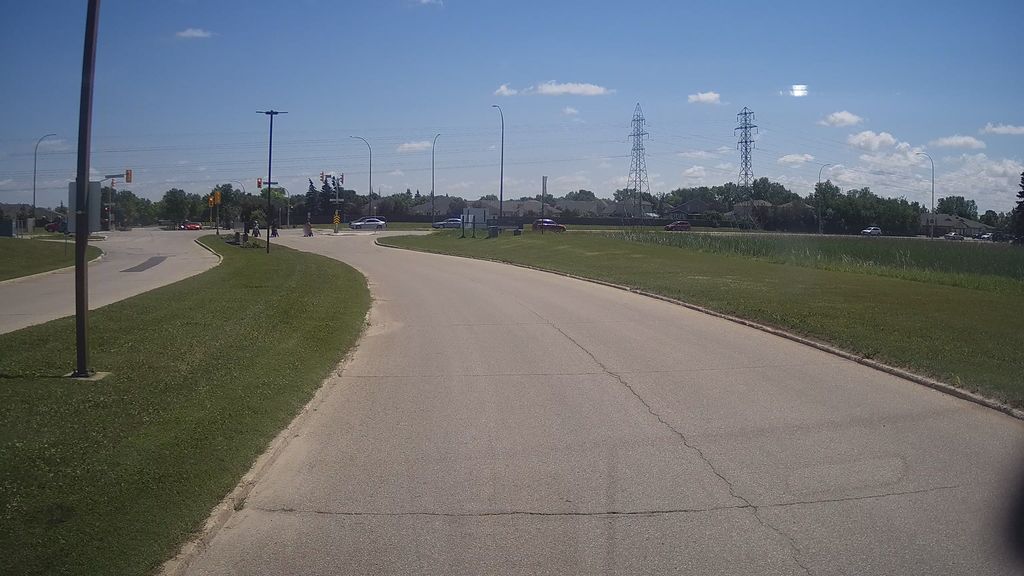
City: winnipeg